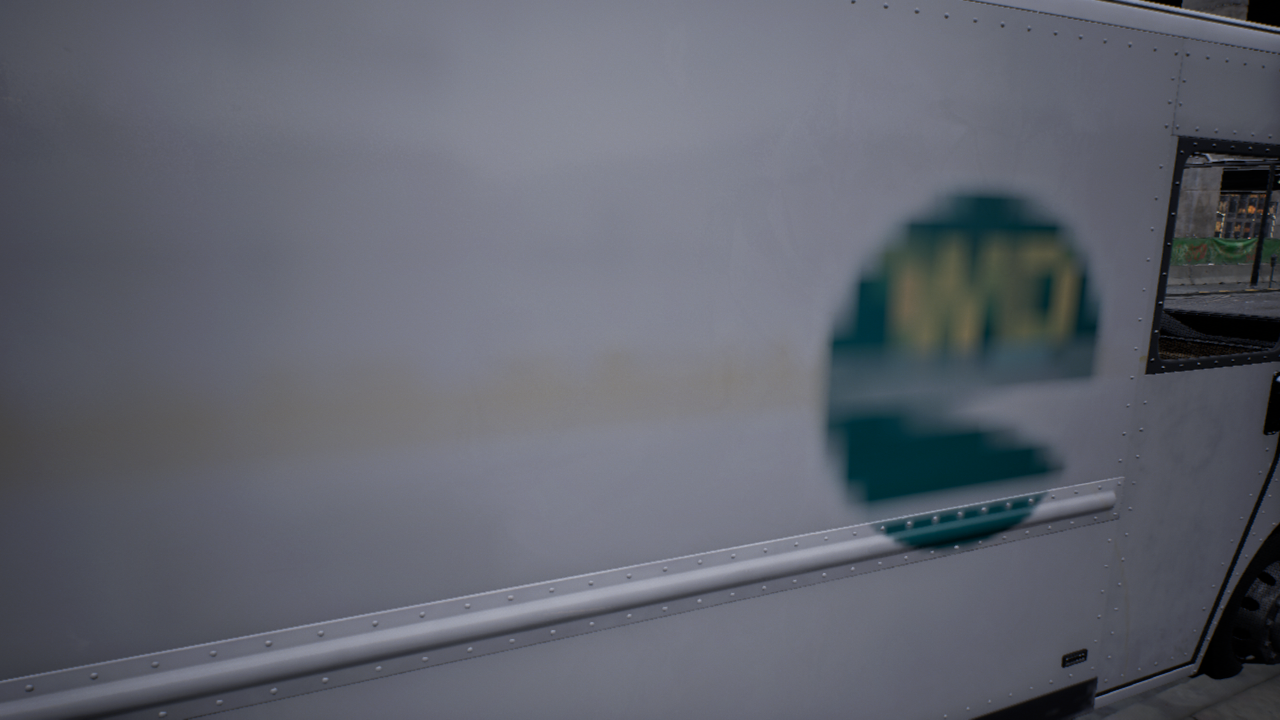
Venue: downtown
Lighting: clear day
Vehicle rig: sedan